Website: slack
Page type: billing-address
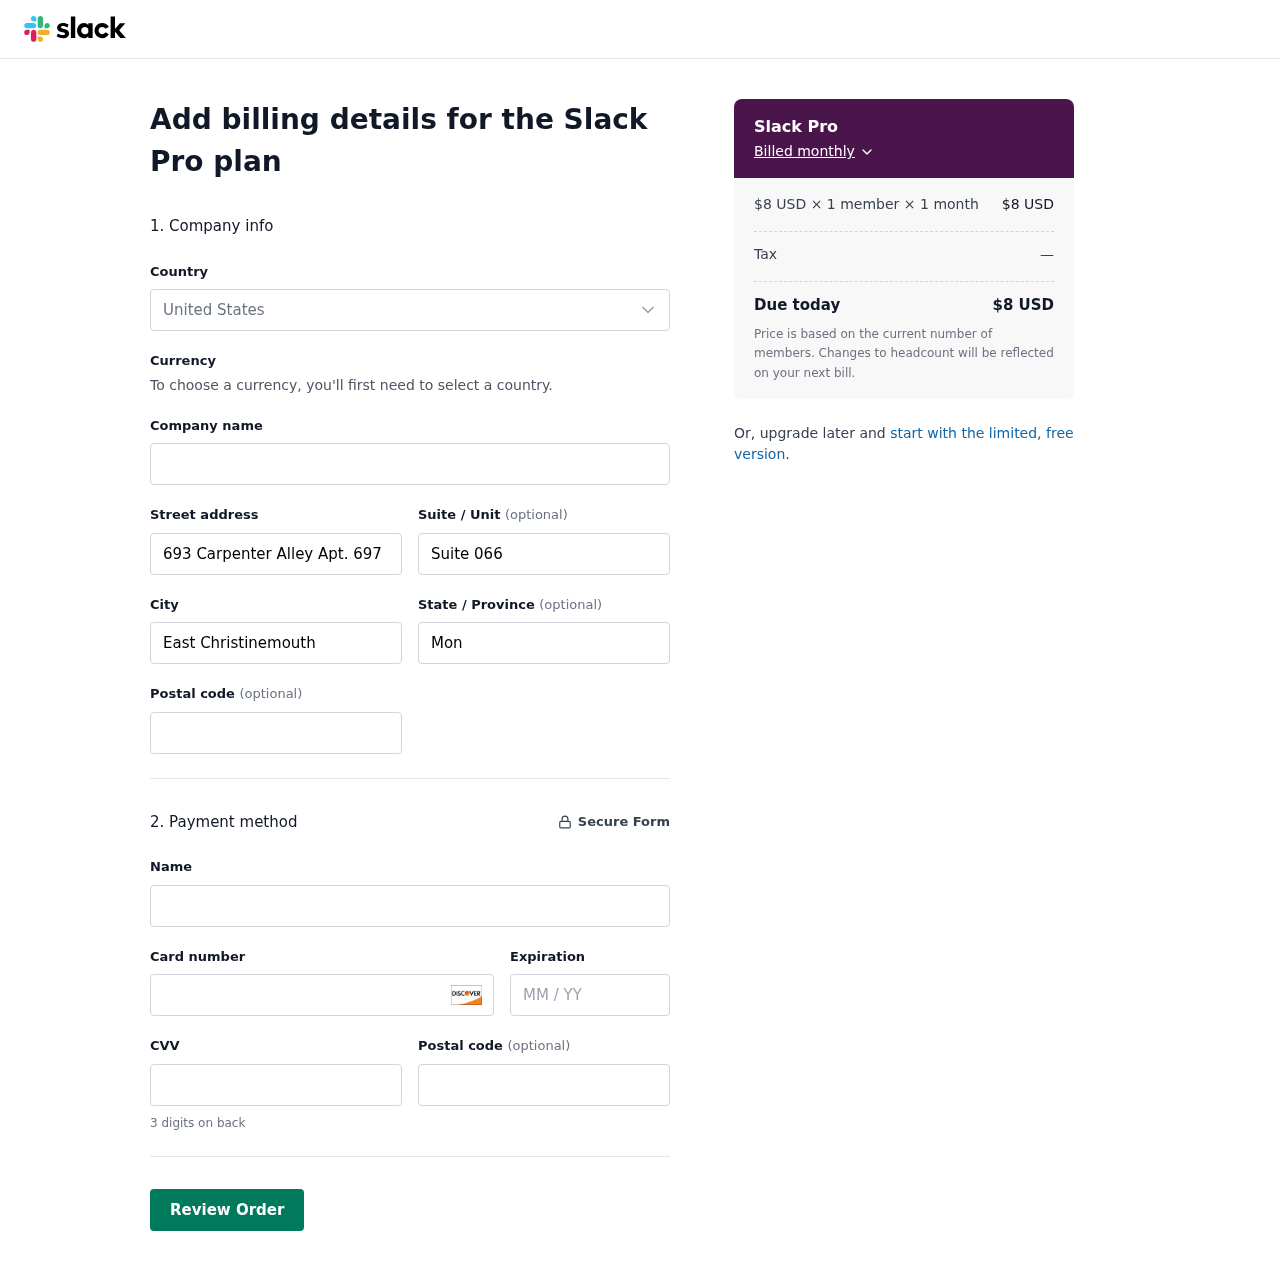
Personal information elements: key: PII_CARD_CVV
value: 173
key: PII_CARD_EXPIRY
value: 10/28
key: PII_CARD_NUMBER
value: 6503 3251 8387 3942
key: PII_CITY
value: East Christinemouth
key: PII_COUNTRY
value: United States
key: PII_FULLNAME
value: Andrew Moore
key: PII_POSTCODE
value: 05064
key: PII_POSTCODE2
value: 46700
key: PII_STATE
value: Montana
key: PII_STREET
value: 693 Carpenter Alley Apt. 697
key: PII_STREET2
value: Suite 066
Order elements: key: ORDER_PLAN_PRICE
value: $8 USD
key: ORDER_NUM_MEMBERS
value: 1 member
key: ORDER_NUM_MONTHS
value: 1 month
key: ORDER_SUBTOTAL
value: $8 USD
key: ORDER_TAX
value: —
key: ORDER_TOTAL
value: $8 USD